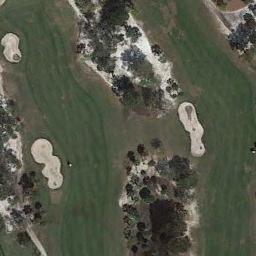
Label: golf_course